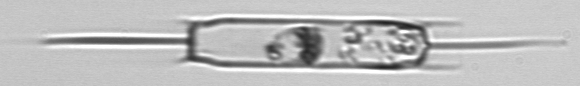
Label: Ditylum_brightwellii